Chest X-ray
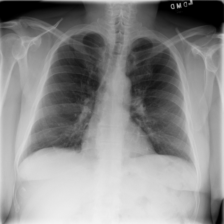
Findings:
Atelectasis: negative
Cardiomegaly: negative
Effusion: negative
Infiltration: negative
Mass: negative
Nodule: negative
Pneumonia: negative
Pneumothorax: negative
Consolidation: negative
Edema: negative
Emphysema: negative
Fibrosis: negative
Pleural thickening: negative
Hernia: negative